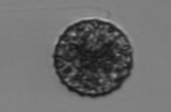
Label: Vicicitus_globosus